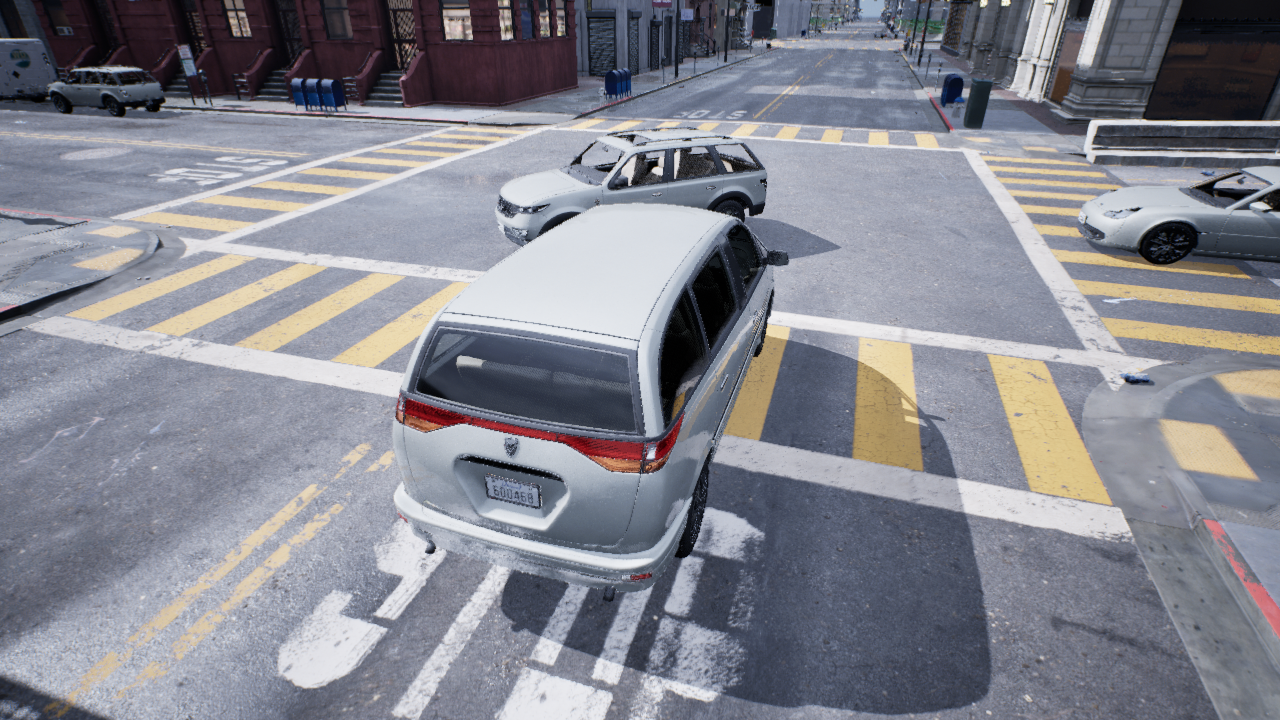
Venue: residential
Lighting: overcast
Vehicle rig: minivan